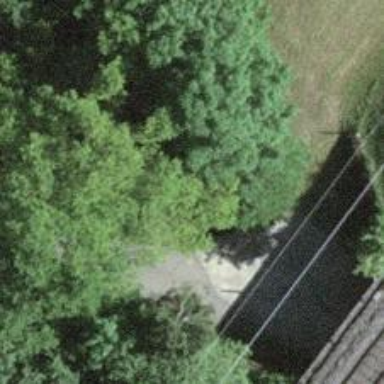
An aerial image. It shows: Tunnel.